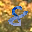
Label: 8